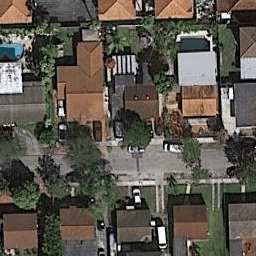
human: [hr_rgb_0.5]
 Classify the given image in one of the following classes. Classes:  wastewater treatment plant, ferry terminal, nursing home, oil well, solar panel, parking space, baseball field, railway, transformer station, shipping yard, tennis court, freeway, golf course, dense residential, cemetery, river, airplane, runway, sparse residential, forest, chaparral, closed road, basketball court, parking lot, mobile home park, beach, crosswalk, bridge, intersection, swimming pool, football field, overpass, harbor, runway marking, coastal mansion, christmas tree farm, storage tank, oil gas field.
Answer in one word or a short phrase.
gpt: dense residential